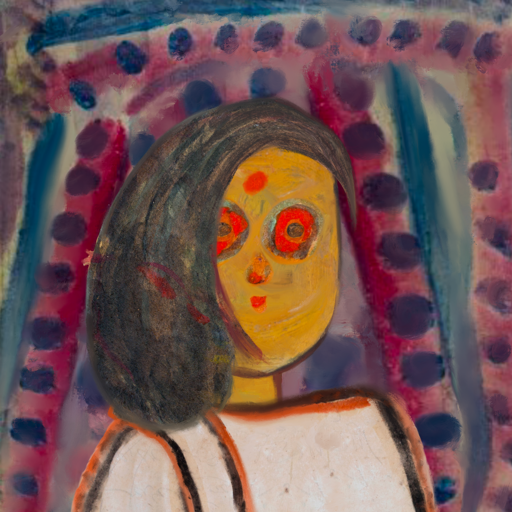
Background: HillGirl, Head And Neck Front: After_Raid, Face Front: Sisters, Bust: Roy_Bahadur, Hair Front: Gypsy_Mother, Head Accessory: Blank, Second Necklace: Blank, Necklace: Blank, Baby: Blank